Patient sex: F
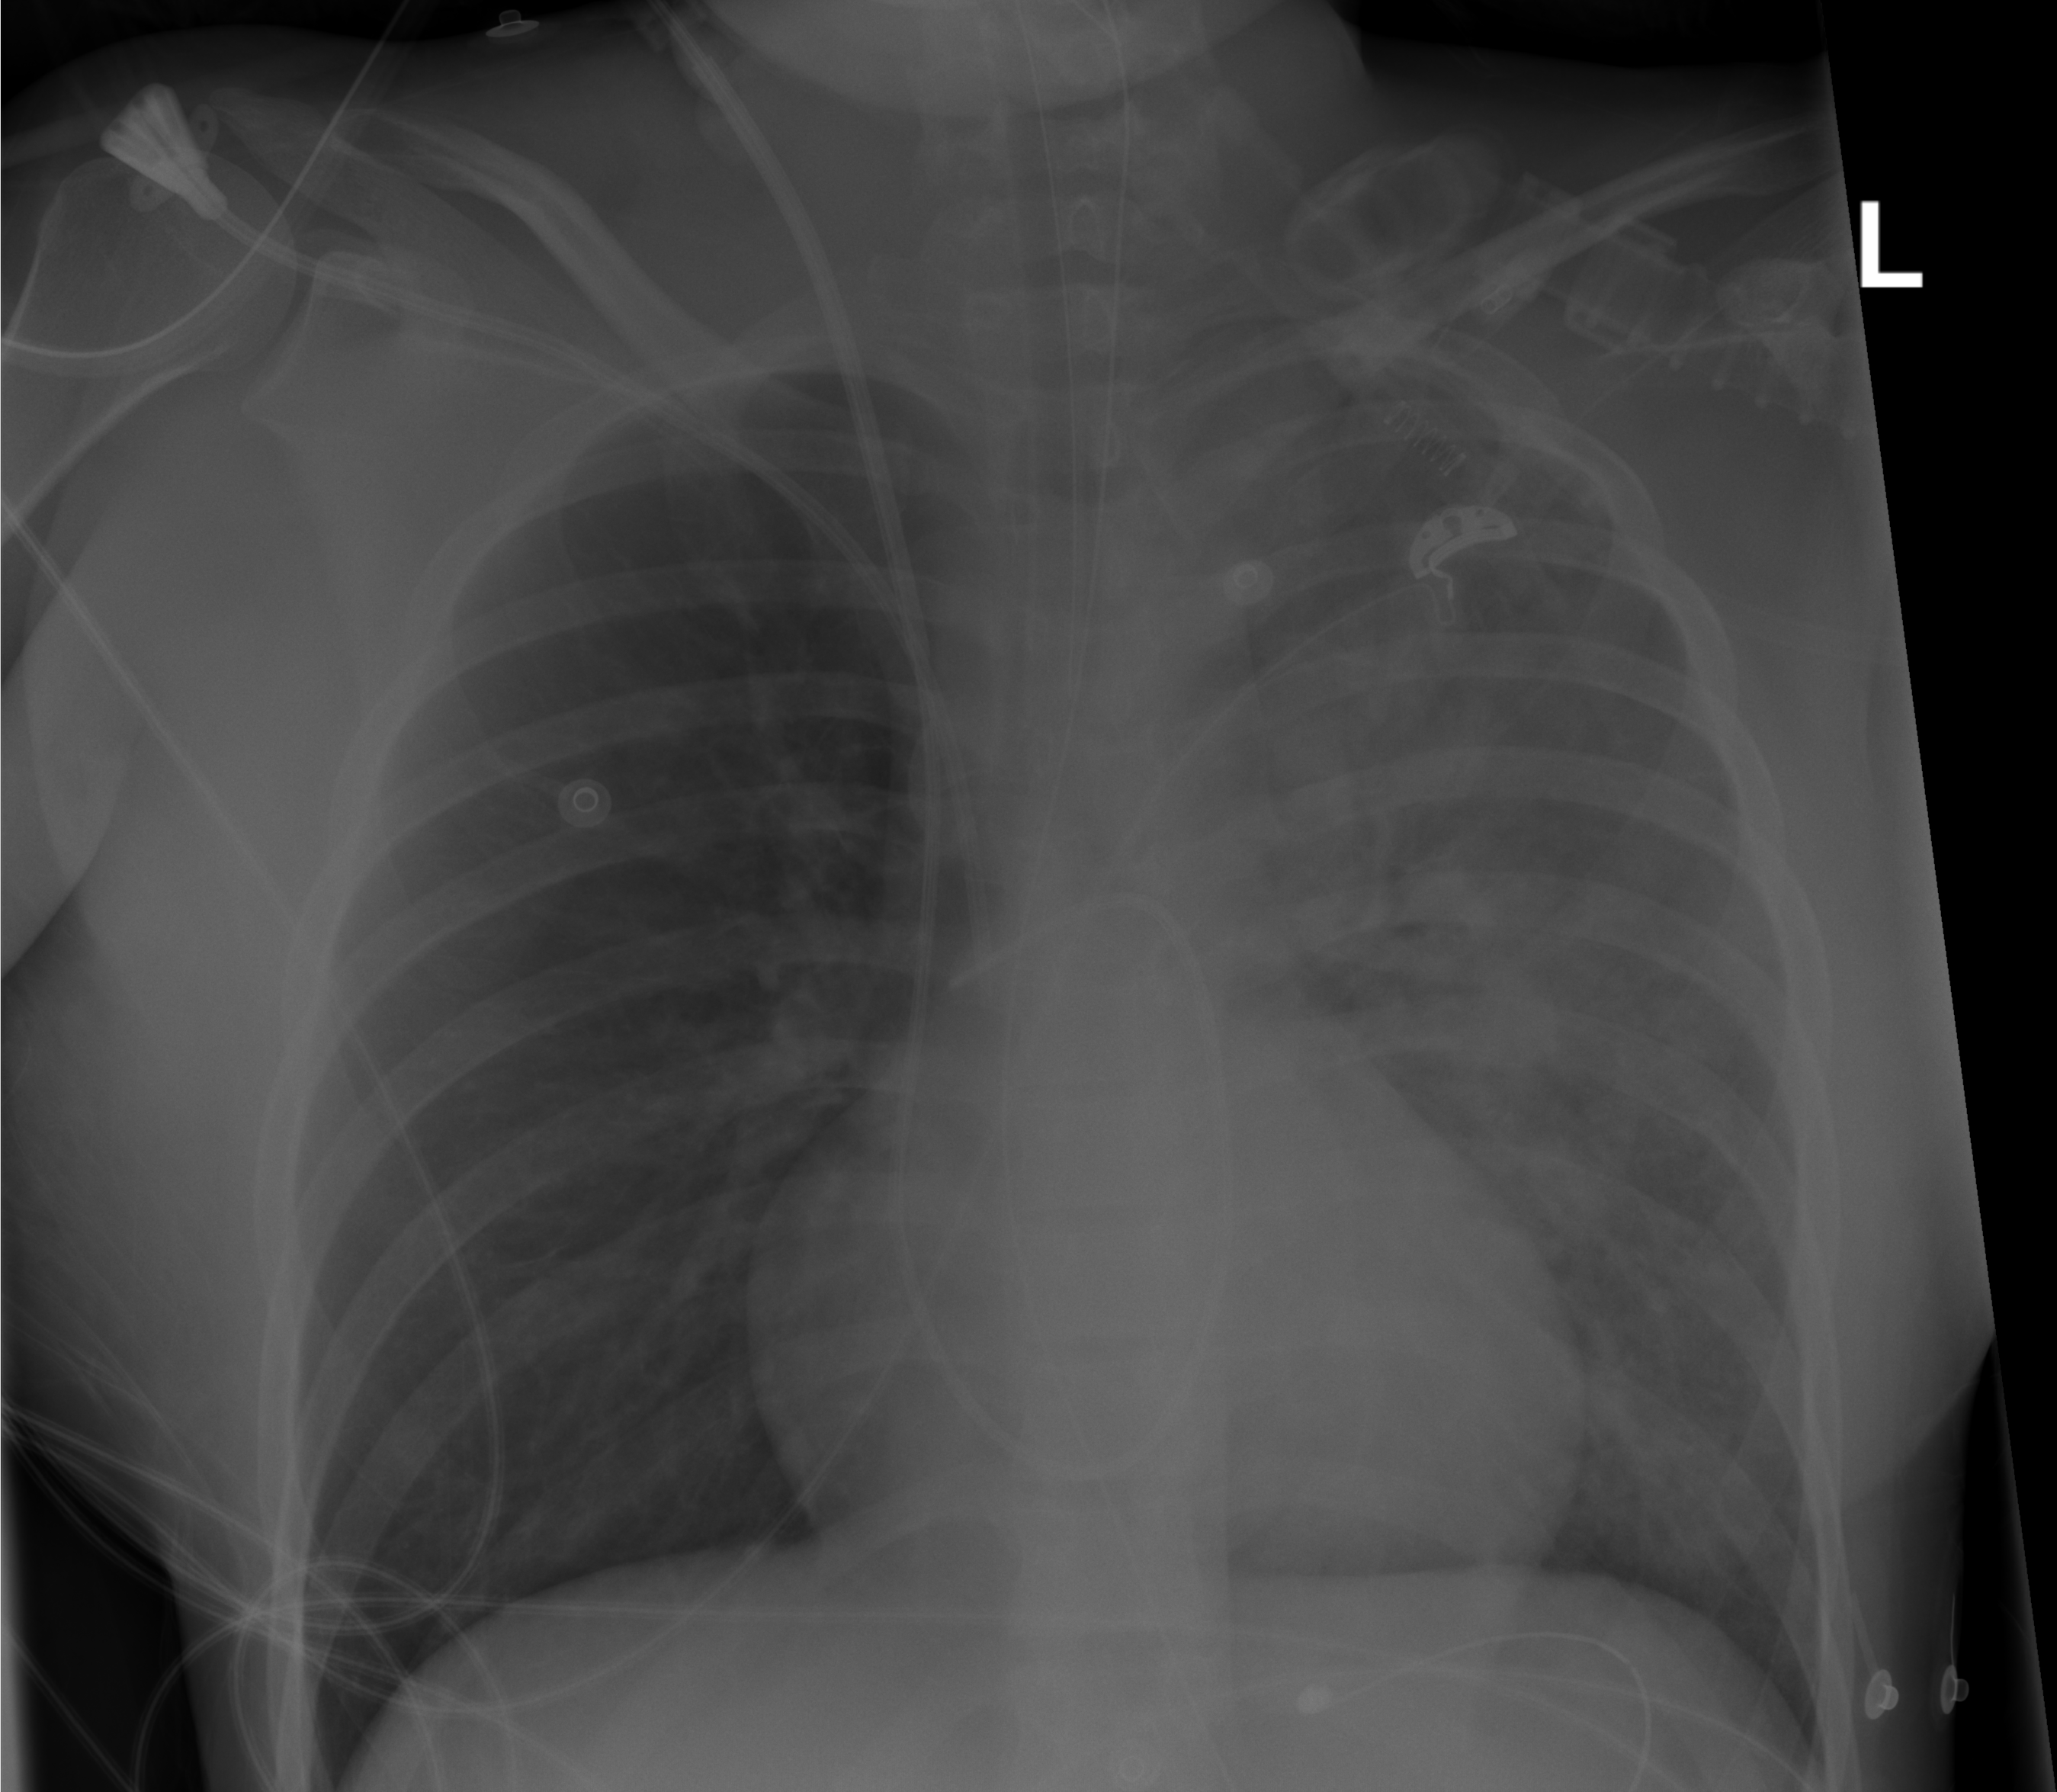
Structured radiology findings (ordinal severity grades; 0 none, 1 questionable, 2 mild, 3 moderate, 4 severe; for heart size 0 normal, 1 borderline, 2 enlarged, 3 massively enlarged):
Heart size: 0
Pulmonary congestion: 0
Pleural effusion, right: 0
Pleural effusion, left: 0
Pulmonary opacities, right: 1
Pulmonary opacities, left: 4
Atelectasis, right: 0
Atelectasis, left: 3